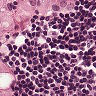
Metastatic tissue present: yes